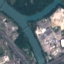
Land use / land cover: River